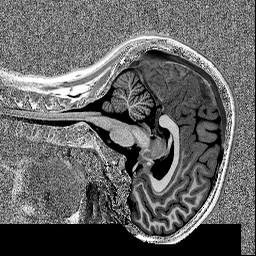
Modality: MP2RAGE
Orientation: sagittal
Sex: female